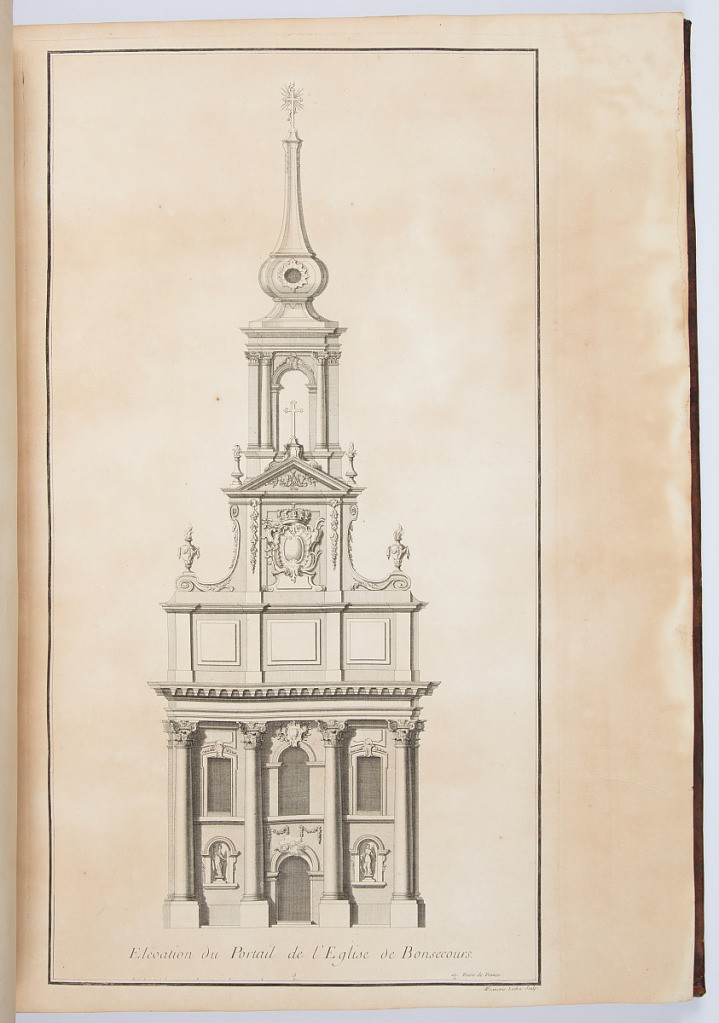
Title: Elévation du Portail de l'Eglise de Bonsecours.
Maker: Emmanuel Héré de Corny, French, 1705–1763
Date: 1753
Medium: Engraving
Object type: Bound print
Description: Elevation of a church, seen from the front. The church is steeply peaked with a cross at the top. The church façade is decorated with urns, scrolls, garlands, and cartouches. Between the Corinthian columns on either side of the door are religious sculptures set in niches. The plate has a scale bar of "10 Toises de France" at the bottom.